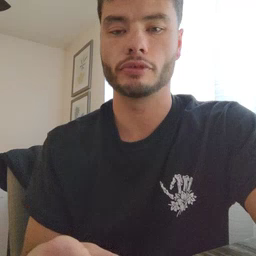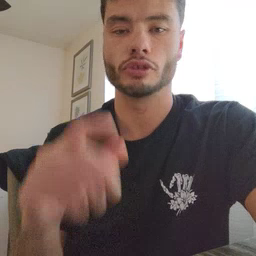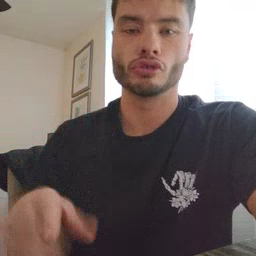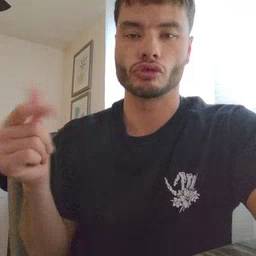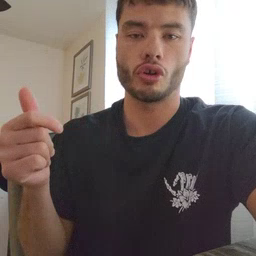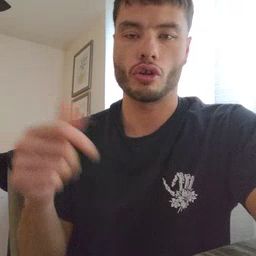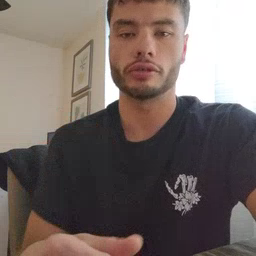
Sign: dog